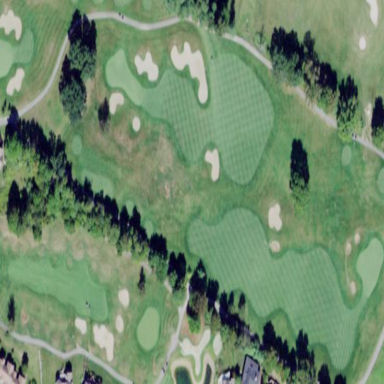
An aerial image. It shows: Rough area on grassy golf course.